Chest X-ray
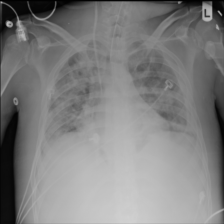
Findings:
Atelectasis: negative
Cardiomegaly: negative
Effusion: positive
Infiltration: positive
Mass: negative
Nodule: negative
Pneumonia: negative
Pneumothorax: negative
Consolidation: negative
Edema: negative
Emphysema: negative
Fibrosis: negative
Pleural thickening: negative
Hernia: negative